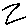
Label: zigzag